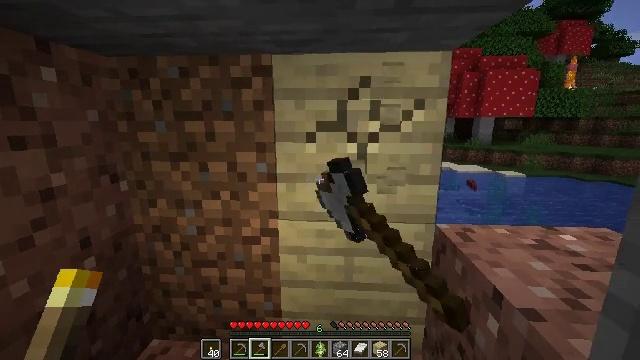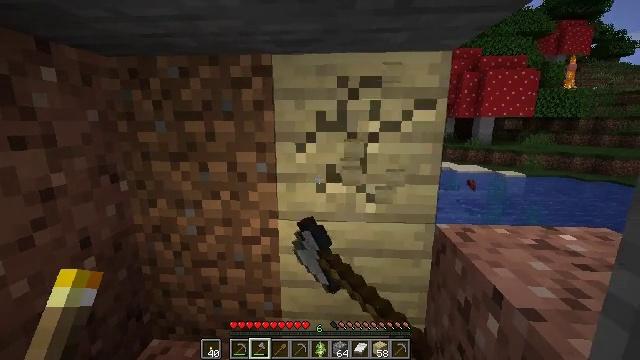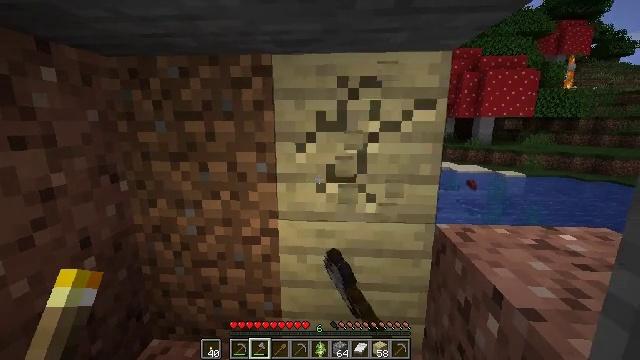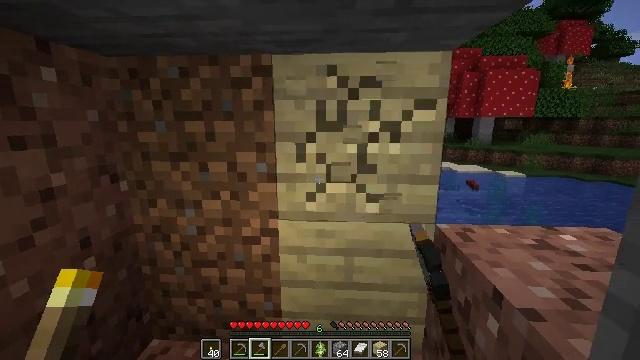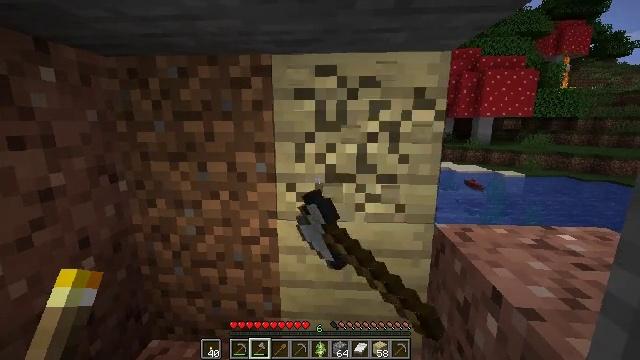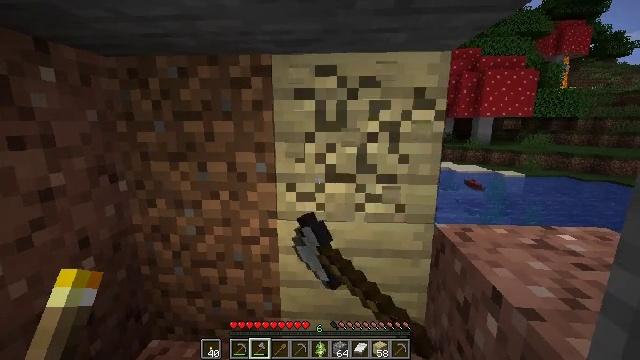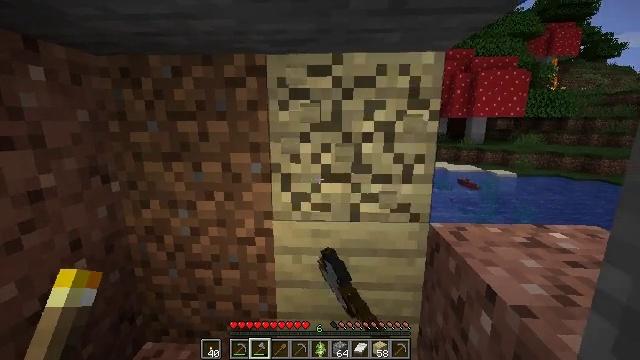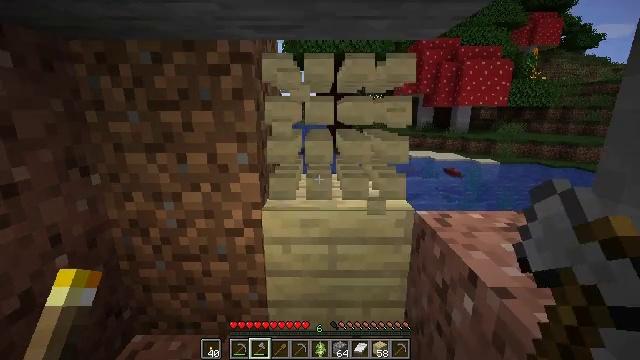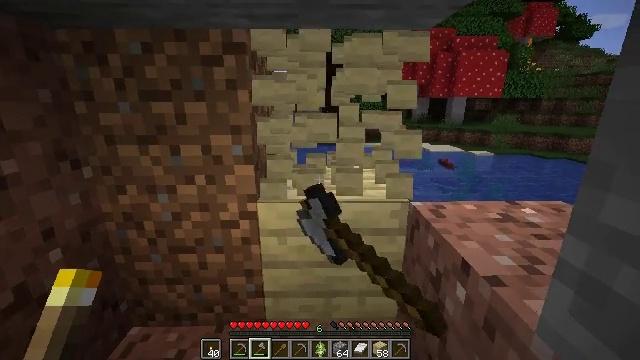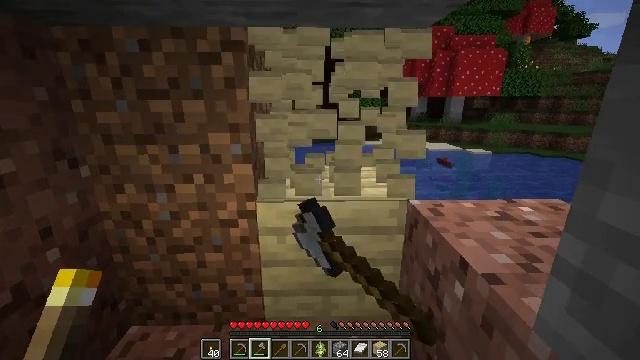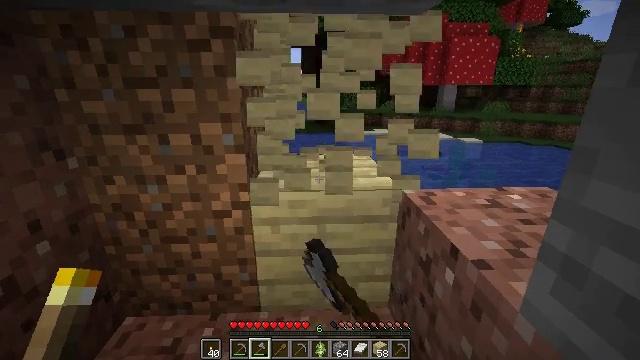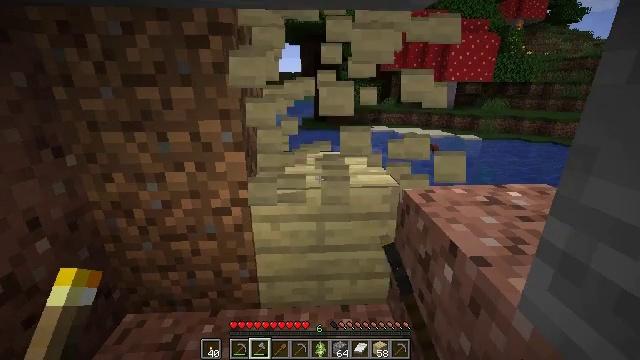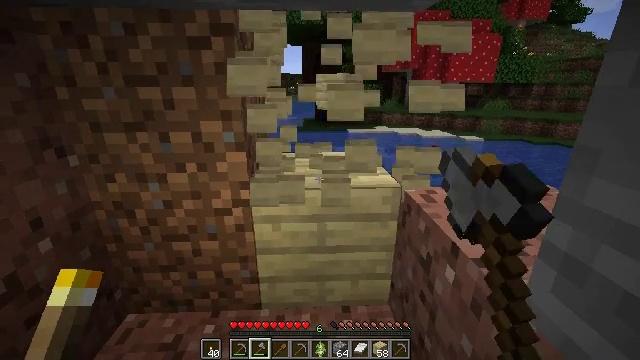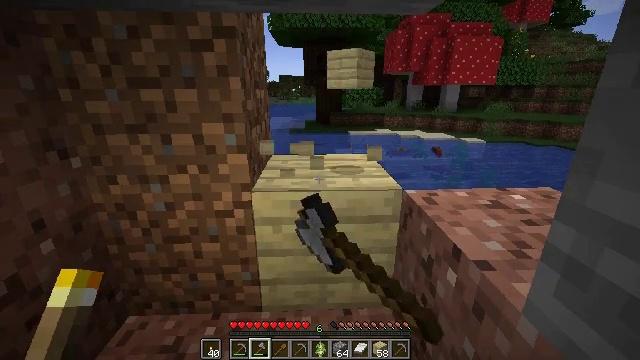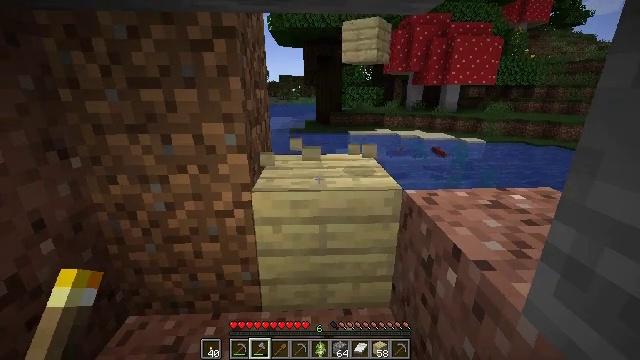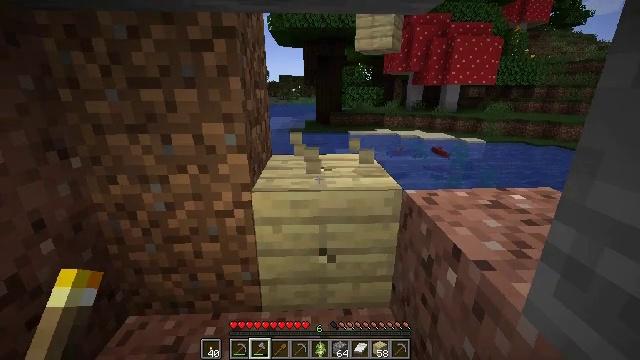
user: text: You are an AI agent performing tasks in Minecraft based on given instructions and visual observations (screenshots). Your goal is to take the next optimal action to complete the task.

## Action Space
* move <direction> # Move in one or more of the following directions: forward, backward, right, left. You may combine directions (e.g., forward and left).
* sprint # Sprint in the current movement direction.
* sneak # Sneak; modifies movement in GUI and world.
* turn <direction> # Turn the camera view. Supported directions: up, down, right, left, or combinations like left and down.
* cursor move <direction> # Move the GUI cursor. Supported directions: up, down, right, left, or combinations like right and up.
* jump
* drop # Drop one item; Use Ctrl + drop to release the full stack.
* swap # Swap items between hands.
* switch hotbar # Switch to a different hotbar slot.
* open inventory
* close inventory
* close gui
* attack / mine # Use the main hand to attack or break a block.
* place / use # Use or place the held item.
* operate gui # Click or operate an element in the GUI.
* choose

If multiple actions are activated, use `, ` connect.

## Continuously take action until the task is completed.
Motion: motion action
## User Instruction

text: Collect birch planks from structures.
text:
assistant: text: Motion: attack / mine
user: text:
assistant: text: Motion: attack / mine
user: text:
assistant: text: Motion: attack / mine
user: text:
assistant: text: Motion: attack / mine
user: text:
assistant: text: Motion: attack / mine
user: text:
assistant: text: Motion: turn right, attack / mine
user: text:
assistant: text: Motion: turn right and down, attack / mine
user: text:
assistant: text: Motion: turn right and down, attack / mine
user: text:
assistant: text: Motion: attack / mine
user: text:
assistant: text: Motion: turn right and down, attack / mine
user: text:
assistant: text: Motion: attack / mine
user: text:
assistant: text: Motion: attack / mine
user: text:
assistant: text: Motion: attack / mine
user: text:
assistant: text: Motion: attack / mine
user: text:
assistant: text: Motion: attack / mine
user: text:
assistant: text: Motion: attack / mine
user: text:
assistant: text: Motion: attack / mine
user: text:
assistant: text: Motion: attack / mine
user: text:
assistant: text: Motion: attack / mine
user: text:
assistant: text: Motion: attack / mine
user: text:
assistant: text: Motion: attack / mine
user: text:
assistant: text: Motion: attack / mine
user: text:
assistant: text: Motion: attack / mine
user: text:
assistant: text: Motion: attack / mine
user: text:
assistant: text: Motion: attack / mine
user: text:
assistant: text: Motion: attack / mine
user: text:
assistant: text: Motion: attack / mine
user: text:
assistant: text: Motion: attack / mine
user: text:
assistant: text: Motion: attack / mine
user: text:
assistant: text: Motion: move forward, attack / mine